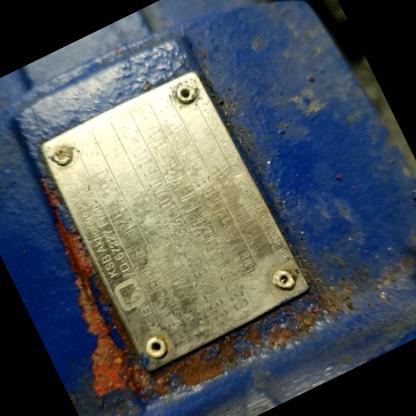
Klasa: tabliczka-znamionowa